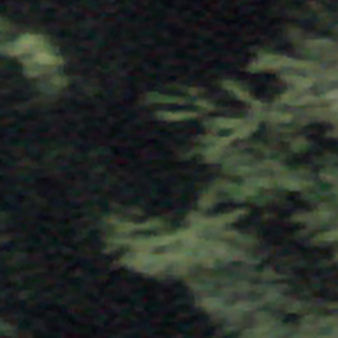
Label: other